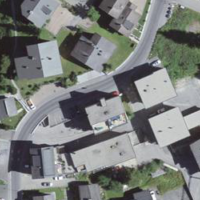
EUNIS habitat code: 54
Species observed at this site:
Phalaris arundinacea
Leucanthemum vulgare